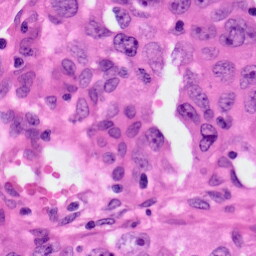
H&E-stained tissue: Lung